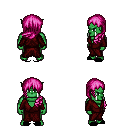
a pixel art fantasy rpg character, male body template, orc, green skin, red robe, teal pants, pink left-swept hairstyle, black slippers, four views (front, back, left, right), 2x2 character sprite sheet, small pixel art, hard edges, no anti-aliasing